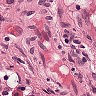
Metastatic tissue present: no